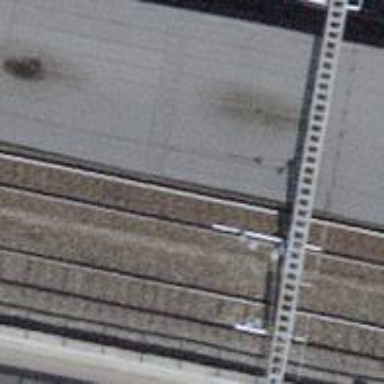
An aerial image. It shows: Public transport stop position along the railway.